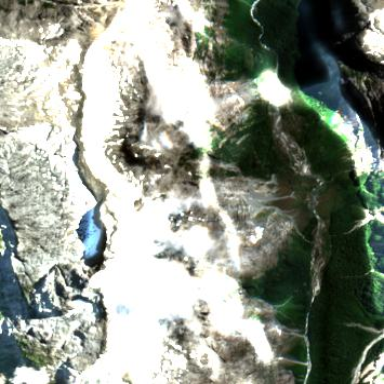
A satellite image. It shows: Stunning view of glacier.